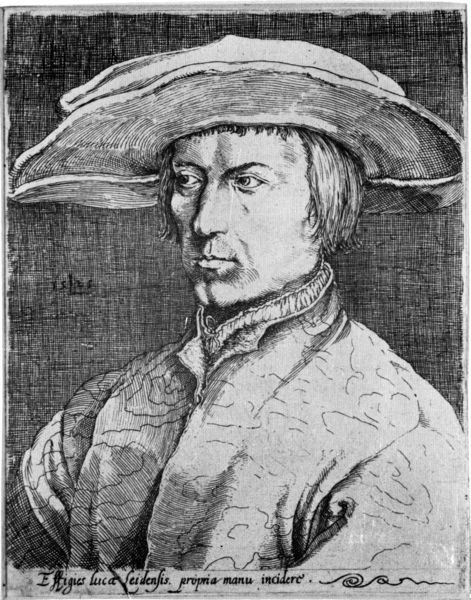
Titel: Selbstbildnis des Lucas van Leyden
Künstler: Lucas van Leyden
Institution: (Seriendruck)
Schlagwörter: haut, mann, weiß, grau, haar, hintergrund, hut, mund, nase, profil, schwarz, stirn, zeichnung, blick, muster, jacke, jung, kappe, mütze, augen, falten, kragen, mensch, rahmen, bildnis, hals, herr, portrait, porträt, gewand, haare, mantel, augenbrauen, brustbild, kinn, renaissance, pony, schrift, wangen, grafik, schriftzug, ernst, grübchen, inschrift, brauen, datum, dreiviertelprofil, krempe, kurze haare, striche, name, links, linie, druck, schwarzweiss, schraffur, schraffuren, radierung, stich, titel, seite, junger mann, halbprofil, rasiert, dreiviertelporträt, struktur, luther, breit, kupferstich, ornamnet, legende, zeile, latein, lateinisch, schrif, bilnis, kreuzschraffur, cranach, lucas, krgen, 1526, 1525, lateinische inschrift